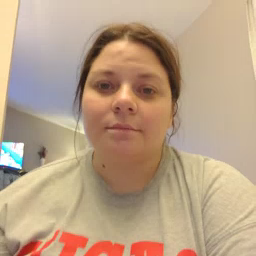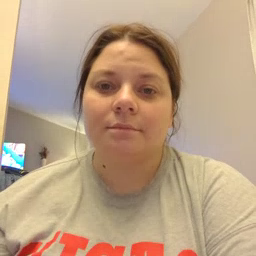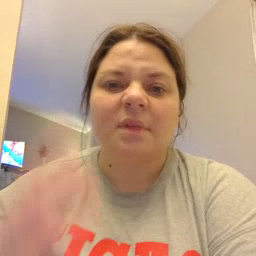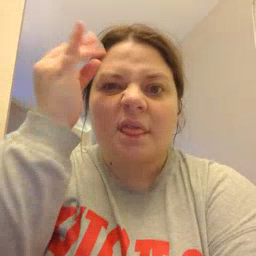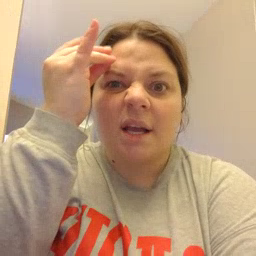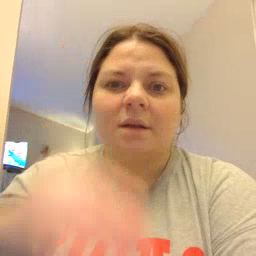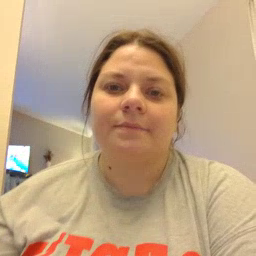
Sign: think